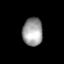
Tissue: lung
Cell type: Epithelial cells
Senescence score: 0.2079
Nuclear area (px): 552
Mean DAPI intensity: 158.199